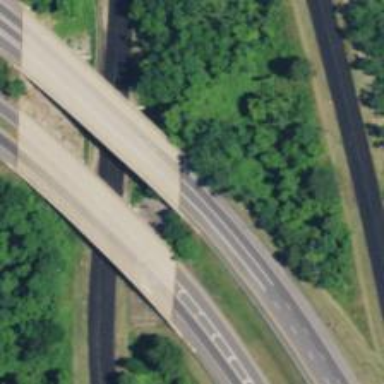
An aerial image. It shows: Motorway link bridge.